Field crop: maize
Growth stage: 2
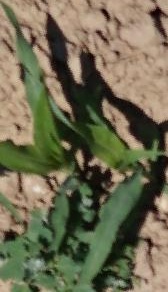
Species: maize